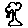
Label: tree